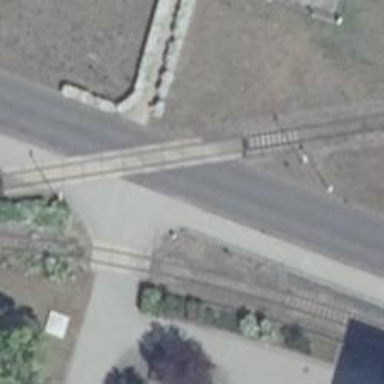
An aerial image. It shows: Level crossing along the railway.